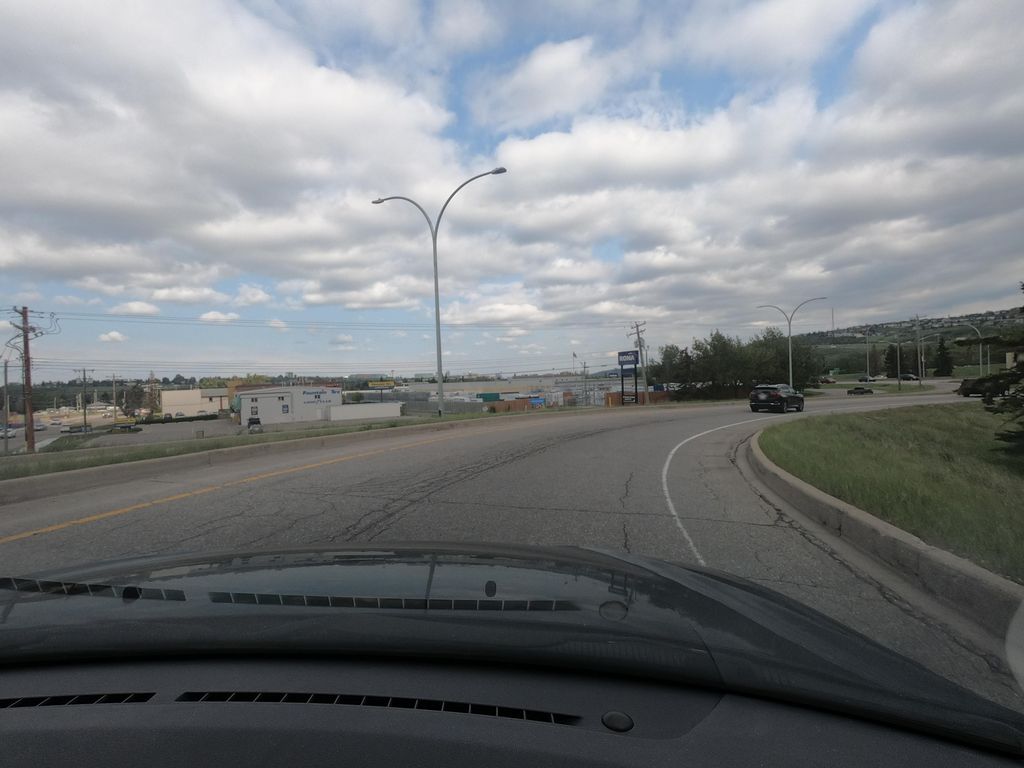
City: calgary